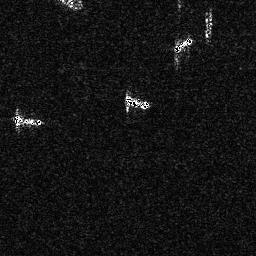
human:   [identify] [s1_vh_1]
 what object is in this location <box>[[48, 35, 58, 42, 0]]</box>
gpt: <ref>1 small ship at the center</ref>